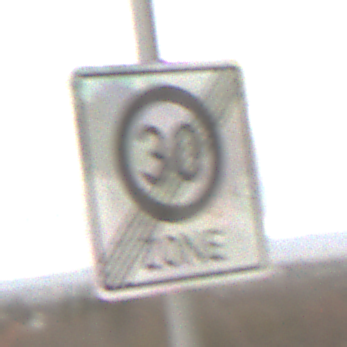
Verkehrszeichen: EndeZone30
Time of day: Midday
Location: Outdoor (Nature)
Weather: Overcast
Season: NotSpecified
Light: Natural